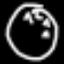
Label: clock